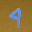
Label: 4